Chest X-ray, PA view. Patient: 23 years old, sex F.
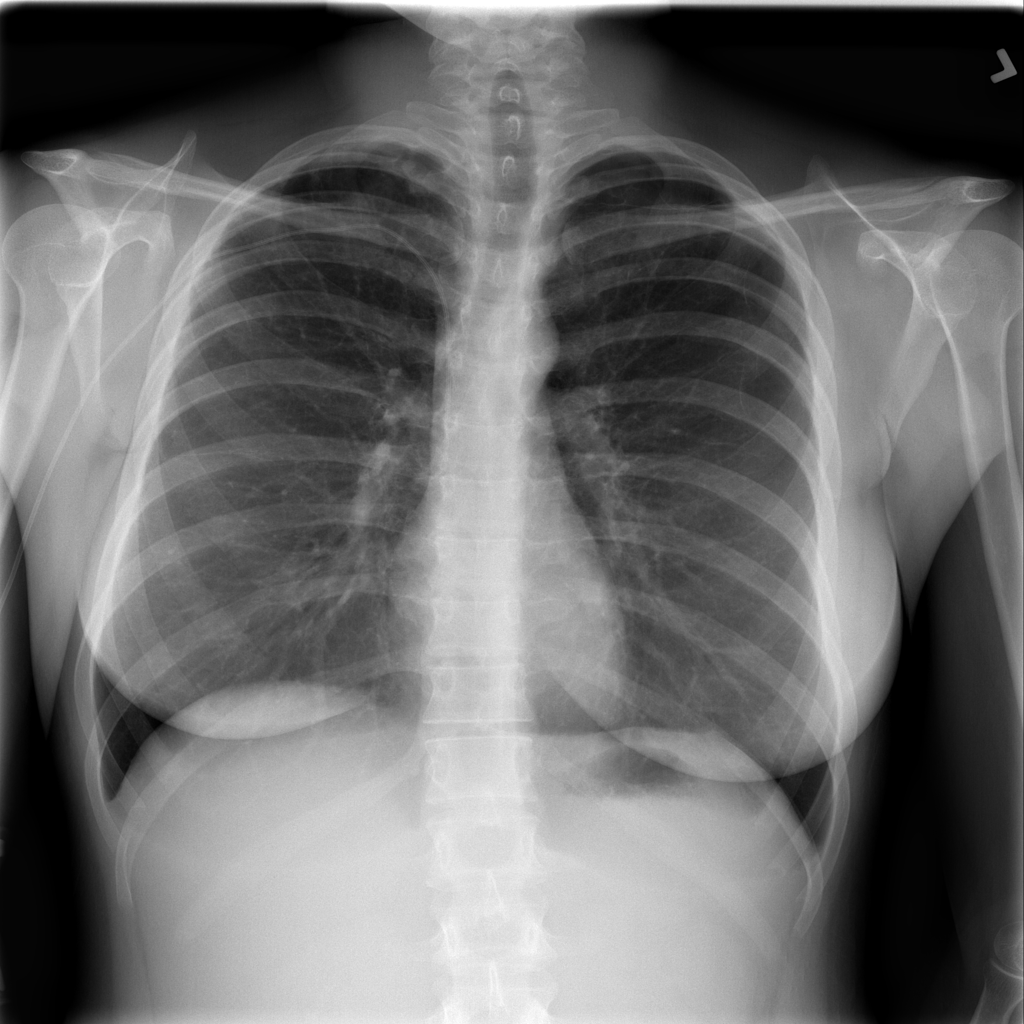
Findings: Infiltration